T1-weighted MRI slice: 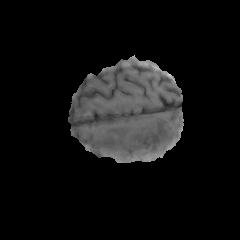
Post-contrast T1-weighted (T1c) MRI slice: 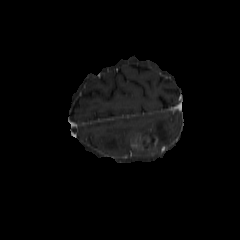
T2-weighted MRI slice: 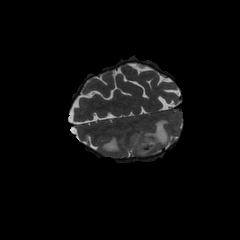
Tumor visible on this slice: yes